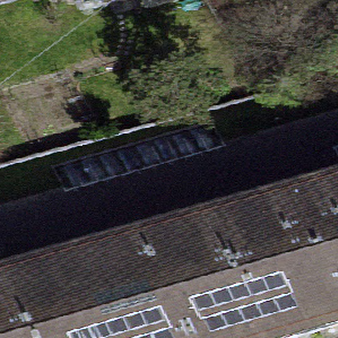
Label: other